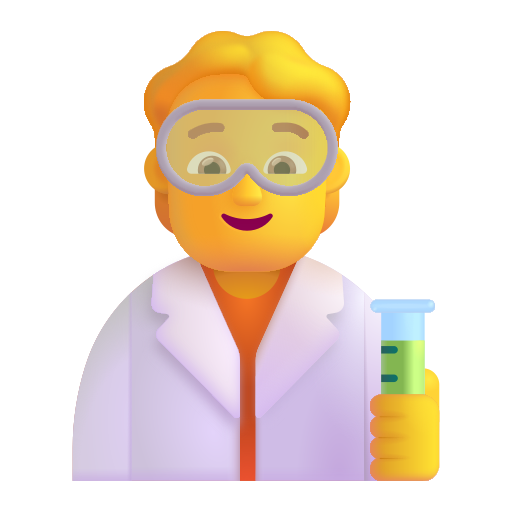
scientist color default